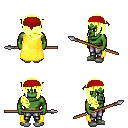
a pixel art fantasy rpg character, male body template, orc, green skin, yellow cape, metal pants, gold right-swept hairstyle, red bandana, white slippers, spear, four views (front, back, left, right), 2x2 character sprite sheet, small pixel art, hard edges, no anti-aliasing